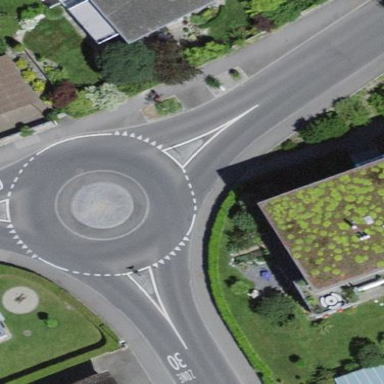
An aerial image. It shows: Residential road with asphalt surface leading to roundabout.